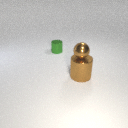
small green metal cylinder to the left of large brown metal cylinder